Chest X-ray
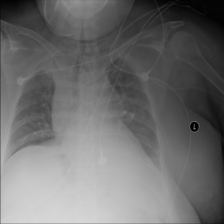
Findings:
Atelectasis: positive
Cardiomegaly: negative
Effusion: negative
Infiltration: positive
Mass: negative
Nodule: negative
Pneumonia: negative
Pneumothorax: negative
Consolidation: negative
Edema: negative
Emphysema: negative
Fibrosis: negative
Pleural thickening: negative
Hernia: negative